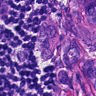
Metastatic tissue present: yes